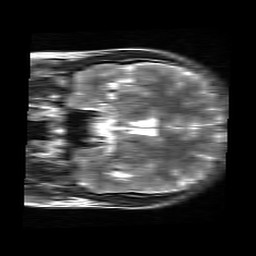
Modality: T2w
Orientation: coronal
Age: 21
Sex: male
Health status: healthy
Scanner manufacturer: siemens
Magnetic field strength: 3 T
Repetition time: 4.01 s
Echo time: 0.116 s